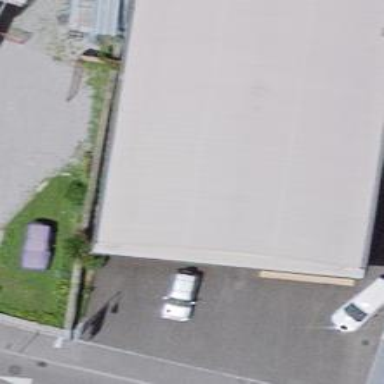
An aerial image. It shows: Car repair shop.